Question: i'm trying to create a vbscript that will run command and show output as message.
but i'm getting error.
'''
Set objShell = CreateObject("WScript.Shell")
Set objScriptExec = objShell.Exec("for /f "tokens=3 delims=: " %i in ('netsh interface ip show config name^="Wi-Fi" ^| findstr "IP Address"') do echo %i")
strIpConfig = objScriptExec.StdOut.ReadAll
WScript.Echo strIpConfig
'''
This is what I have and I keep getting error code 800A03EE when I try to run it.

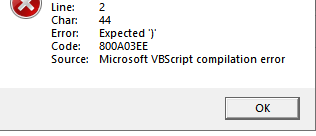
Answer: You should escape the double quotes and start with 'cmd /c' before the loop for
'''
Set objShell = CreateObject("WScript.Shell")
Set objScriptExec = objShell.Exec("cmd /c for /f ""tokens=3 delims=: "" %i in ('netsh interface ip show config name^=""Wi-Fi"" ^| findstr ""IP Address""') do echo %i")
strIpConfig = objScriptExec.StdOut.ReadAll
WScript.Echo strIpConfig
'''